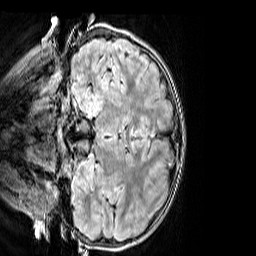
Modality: FLAIR
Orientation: coronal
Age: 10
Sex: female
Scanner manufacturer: siemens
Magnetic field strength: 3 T
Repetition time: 5 s
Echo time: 0.388 s